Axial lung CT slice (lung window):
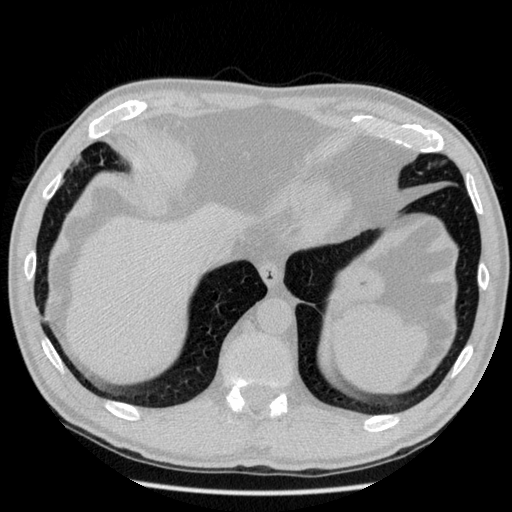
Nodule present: no